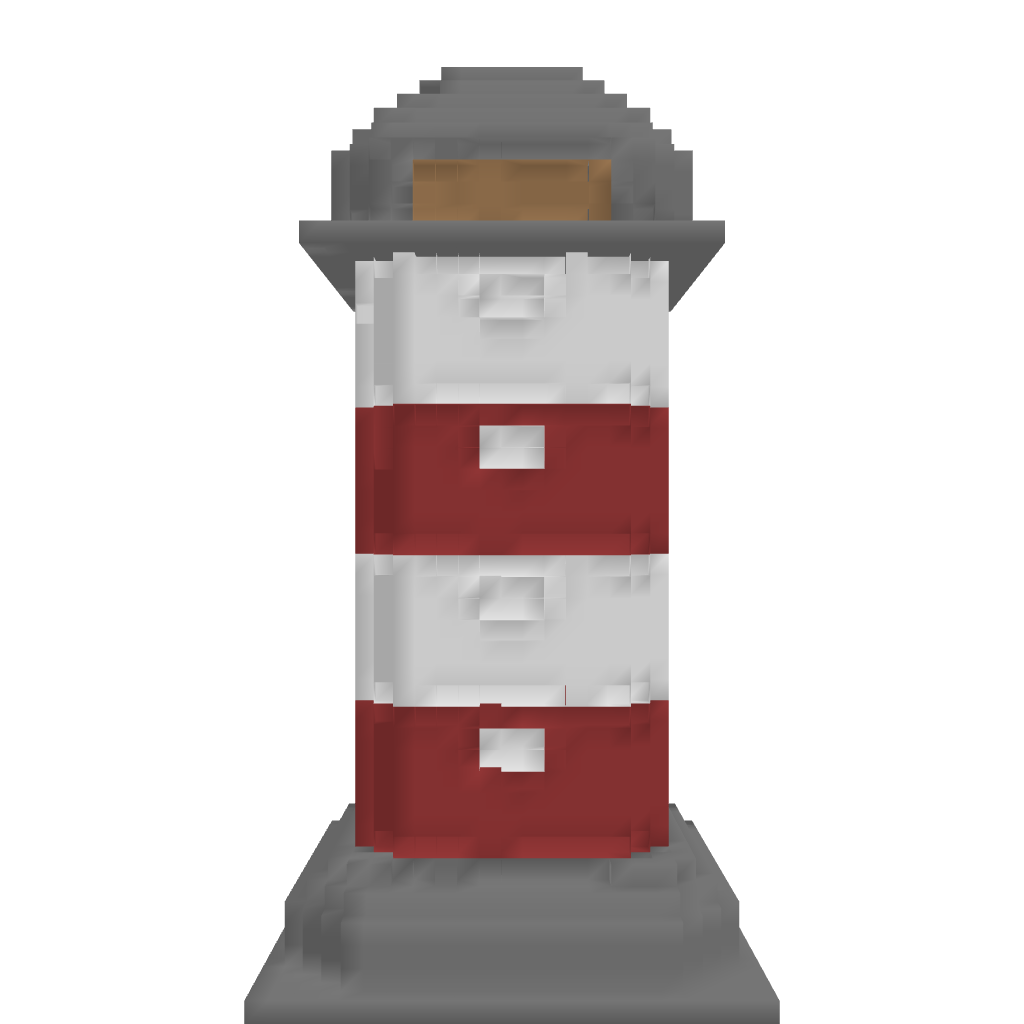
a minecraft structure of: My First Creation good quality